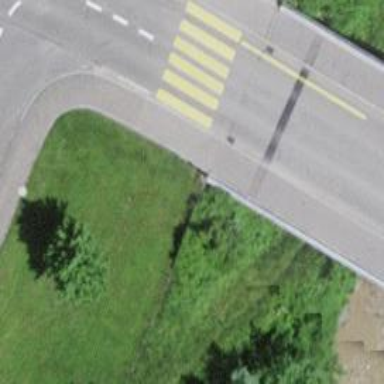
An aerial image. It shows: Asphalt sidewalk along the footway.